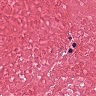
Metastatic tissue present: no